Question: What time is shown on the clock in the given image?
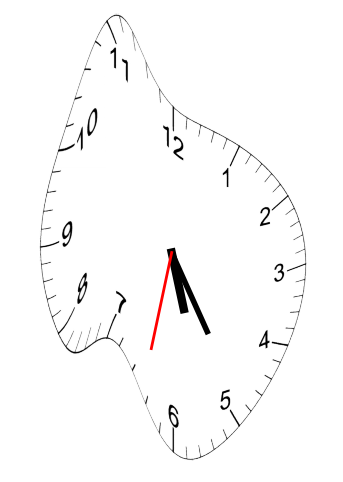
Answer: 05:24:32